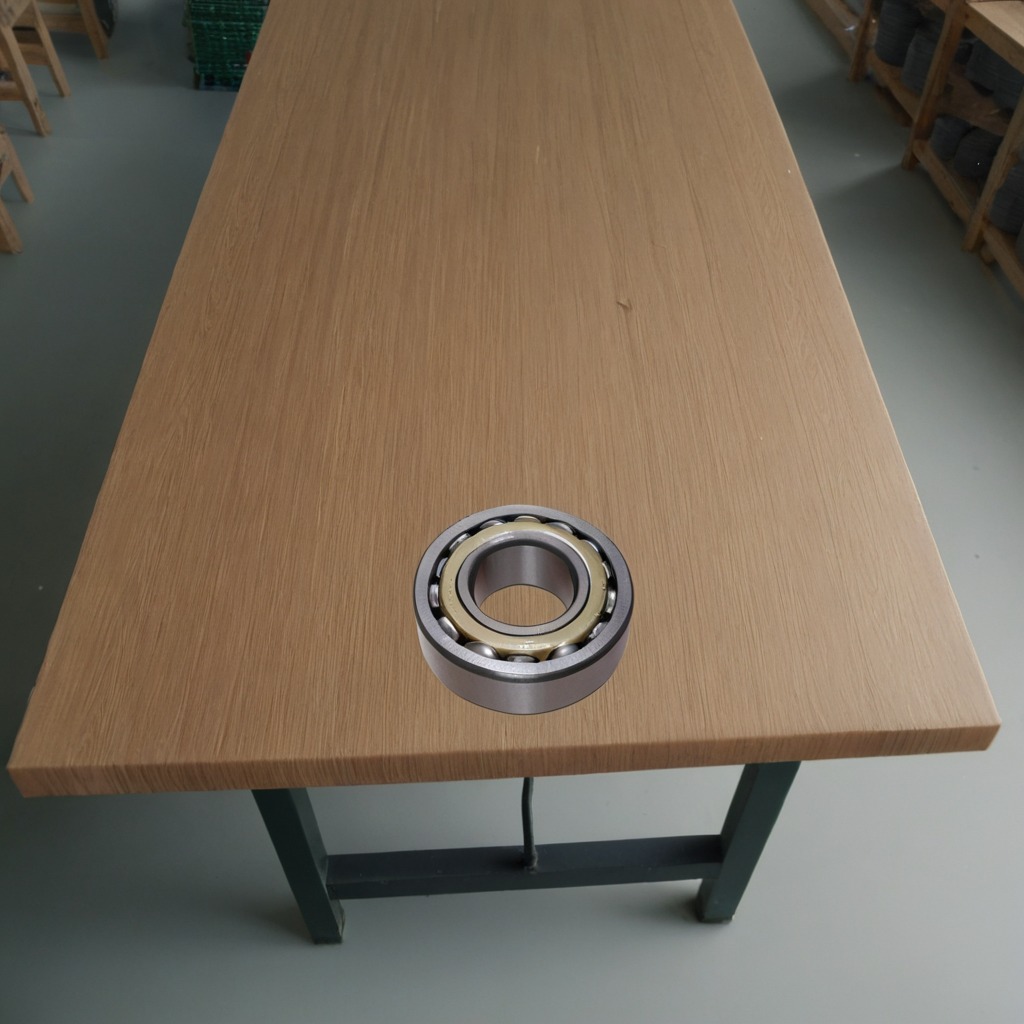
A metal ball bearing is lying on a workbench inside a coastal fishing gear workshop.